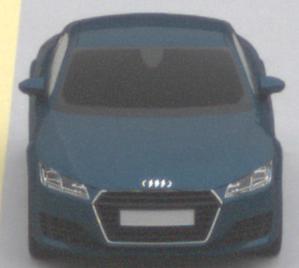
Make: Audi
Model: TT Coupé 1.8 TFSI
Detailed model: TT (8S) Coupé
Model produced from: 2015/08
Model produced until: 2018/06
Doors: 3
Color: blue
Road condition: dry road
Daytime: midday
Contrast: low contrast